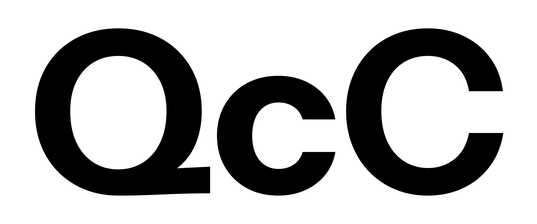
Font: InstrumentSans_Bold